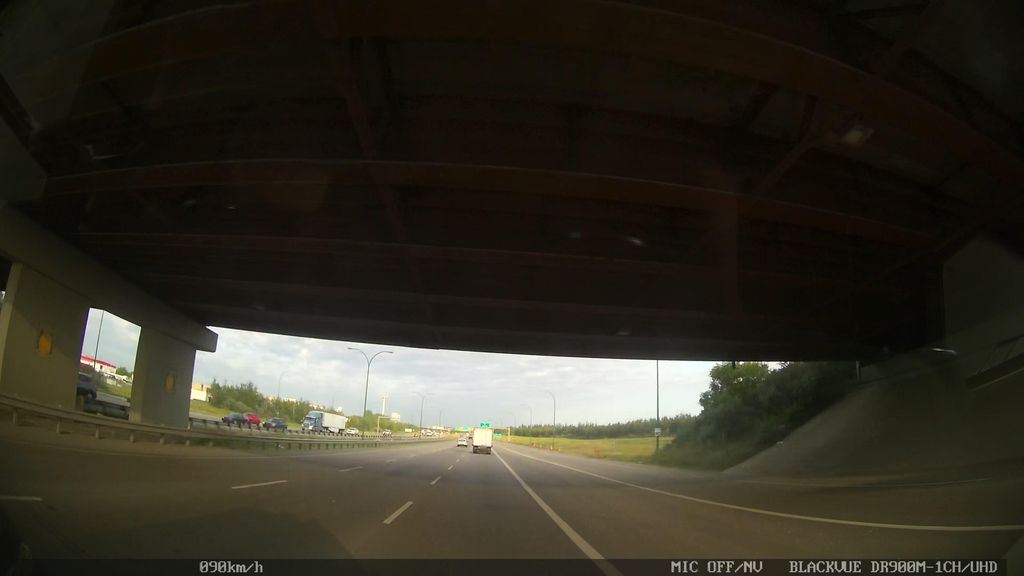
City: edmonton